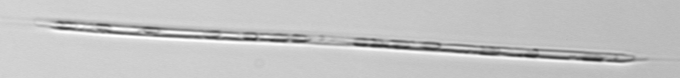
Label: Rhizosolenia